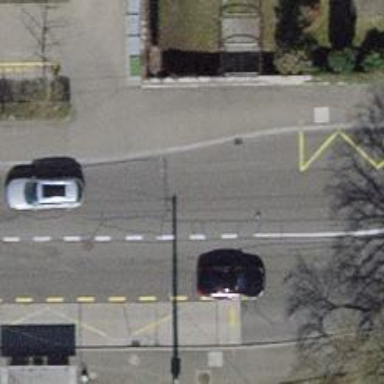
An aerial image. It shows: Bus stop for trolleybuses with designated stop position for public transport.